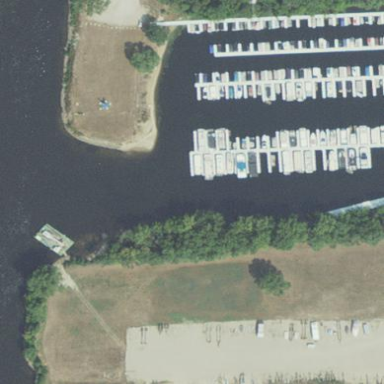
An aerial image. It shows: Marina on leisure land.